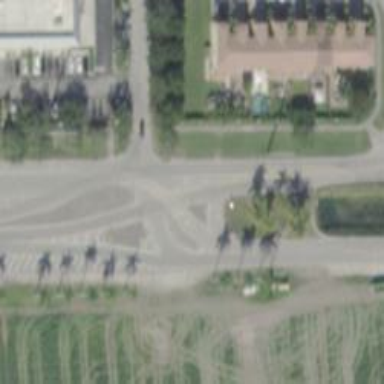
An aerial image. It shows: Asphalt road that is classified as tertiary link.